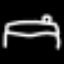
Label: bed